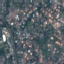
Land use / land cover: Residential